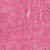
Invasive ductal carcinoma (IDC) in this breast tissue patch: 0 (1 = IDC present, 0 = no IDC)